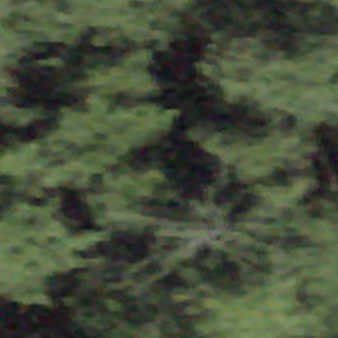
Label: other